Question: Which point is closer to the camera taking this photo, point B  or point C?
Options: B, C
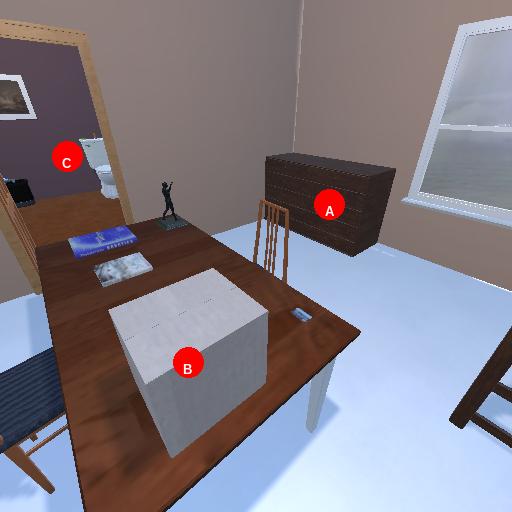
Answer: B